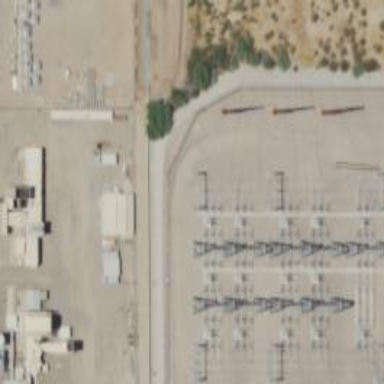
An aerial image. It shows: Switch used for power control.